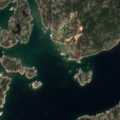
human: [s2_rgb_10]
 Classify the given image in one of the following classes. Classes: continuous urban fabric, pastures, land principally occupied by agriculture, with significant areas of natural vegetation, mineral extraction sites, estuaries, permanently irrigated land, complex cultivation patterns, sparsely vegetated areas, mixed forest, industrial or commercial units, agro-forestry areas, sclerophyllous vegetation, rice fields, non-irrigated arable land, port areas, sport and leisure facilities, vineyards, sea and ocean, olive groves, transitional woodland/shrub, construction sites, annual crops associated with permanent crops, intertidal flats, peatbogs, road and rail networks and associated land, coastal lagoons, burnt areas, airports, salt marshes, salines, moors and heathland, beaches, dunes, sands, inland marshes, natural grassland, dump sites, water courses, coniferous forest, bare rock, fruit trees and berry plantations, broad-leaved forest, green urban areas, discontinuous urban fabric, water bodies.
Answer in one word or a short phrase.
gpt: land principally occupied by agriculture, with significant areas of natural vegetation, mixed forest, sea and ocean